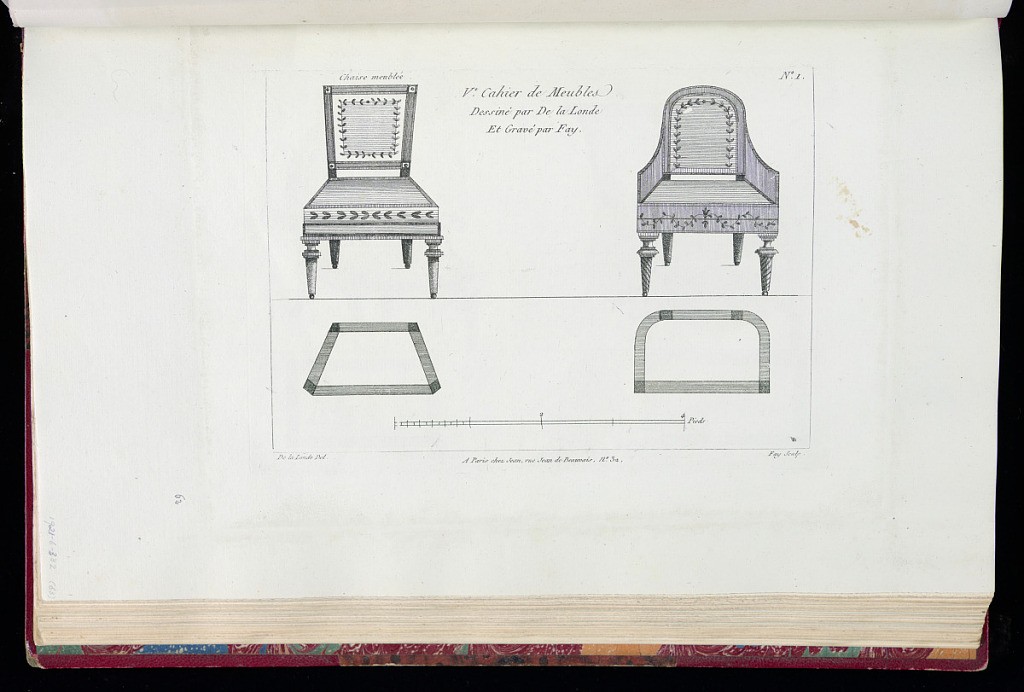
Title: Designs and Plans for Chairs
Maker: Richard de Lalonde, French, active 1780–96
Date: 1780-1789
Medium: Etching on off-white laid paper
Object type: Print
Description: Designs for two chairs with their seat plans; the chair on the right has winged arms. The chairs are decorated with ornament foliage motifs. The plates are signed and numbered.